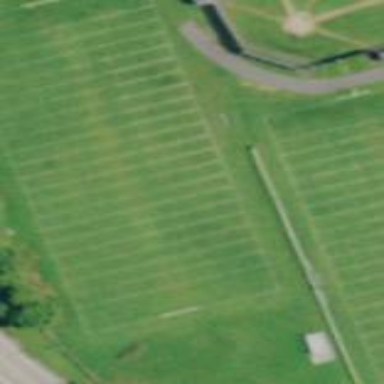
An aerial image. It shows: Rugby pitch designated for leisure sport.